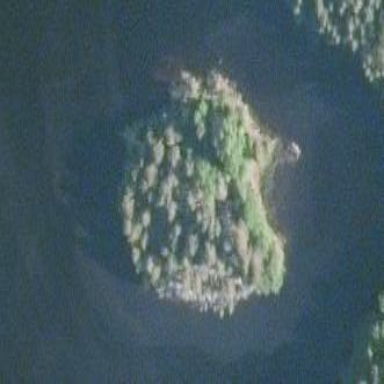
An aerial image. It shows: Islet covered with woodland.